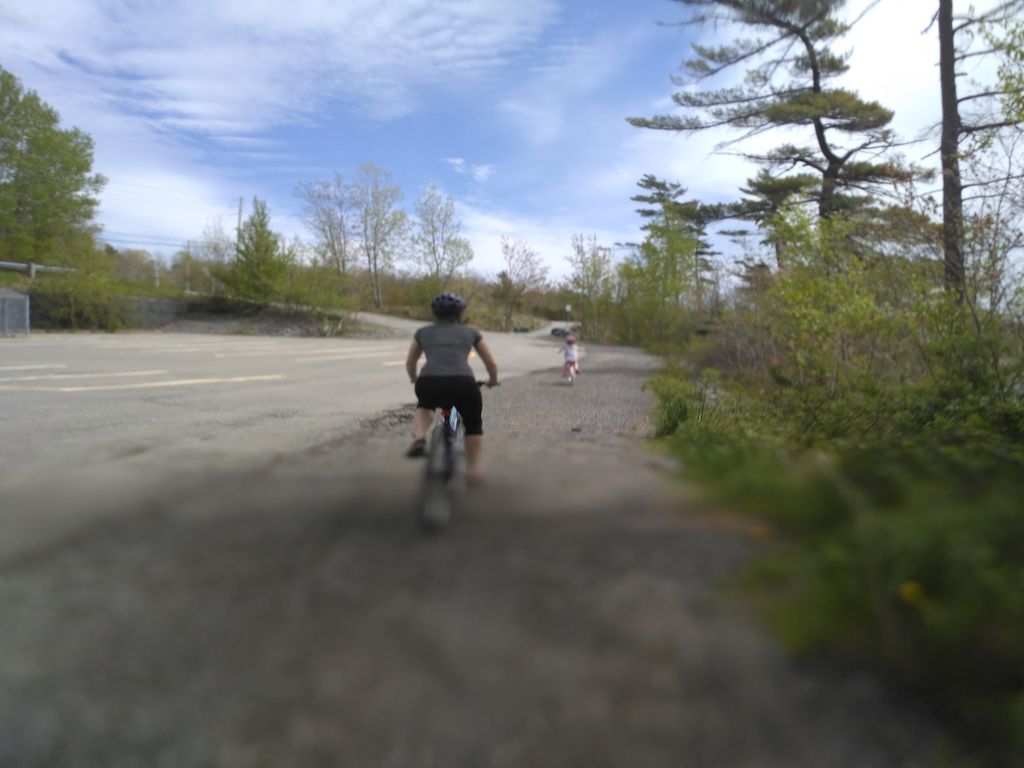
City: halifax